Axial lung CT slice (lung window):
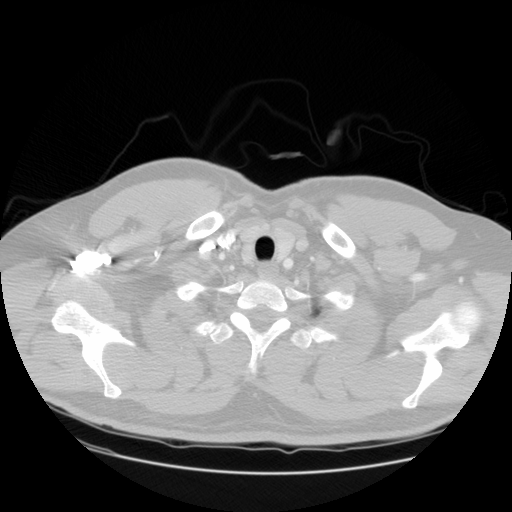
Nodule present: no